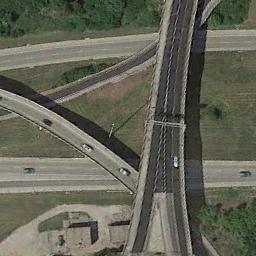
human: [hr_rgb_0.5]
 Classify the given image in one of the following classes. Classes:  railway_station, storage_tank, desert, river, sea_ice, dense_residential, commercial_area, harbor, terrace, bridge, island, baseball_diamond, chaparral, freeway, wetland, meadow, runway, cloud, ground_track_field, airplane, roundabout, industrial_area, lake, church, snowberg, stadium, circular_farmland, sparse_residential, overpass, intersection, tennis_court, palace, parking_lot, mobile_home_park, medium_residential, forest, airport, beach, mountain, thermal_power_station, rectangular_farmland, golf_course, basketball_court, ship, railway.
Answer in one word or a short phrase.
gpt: overpass